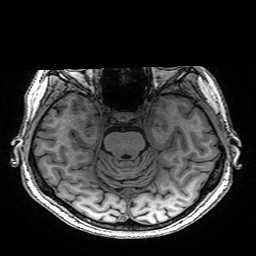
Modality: T1w
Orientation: coronal
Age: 64
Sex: female
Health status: healthy
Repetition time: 2.53 s
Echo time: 0.0034 s